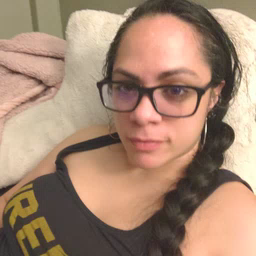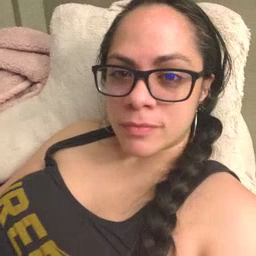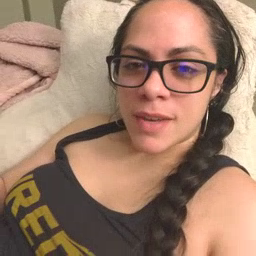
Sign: cloud